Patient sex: M
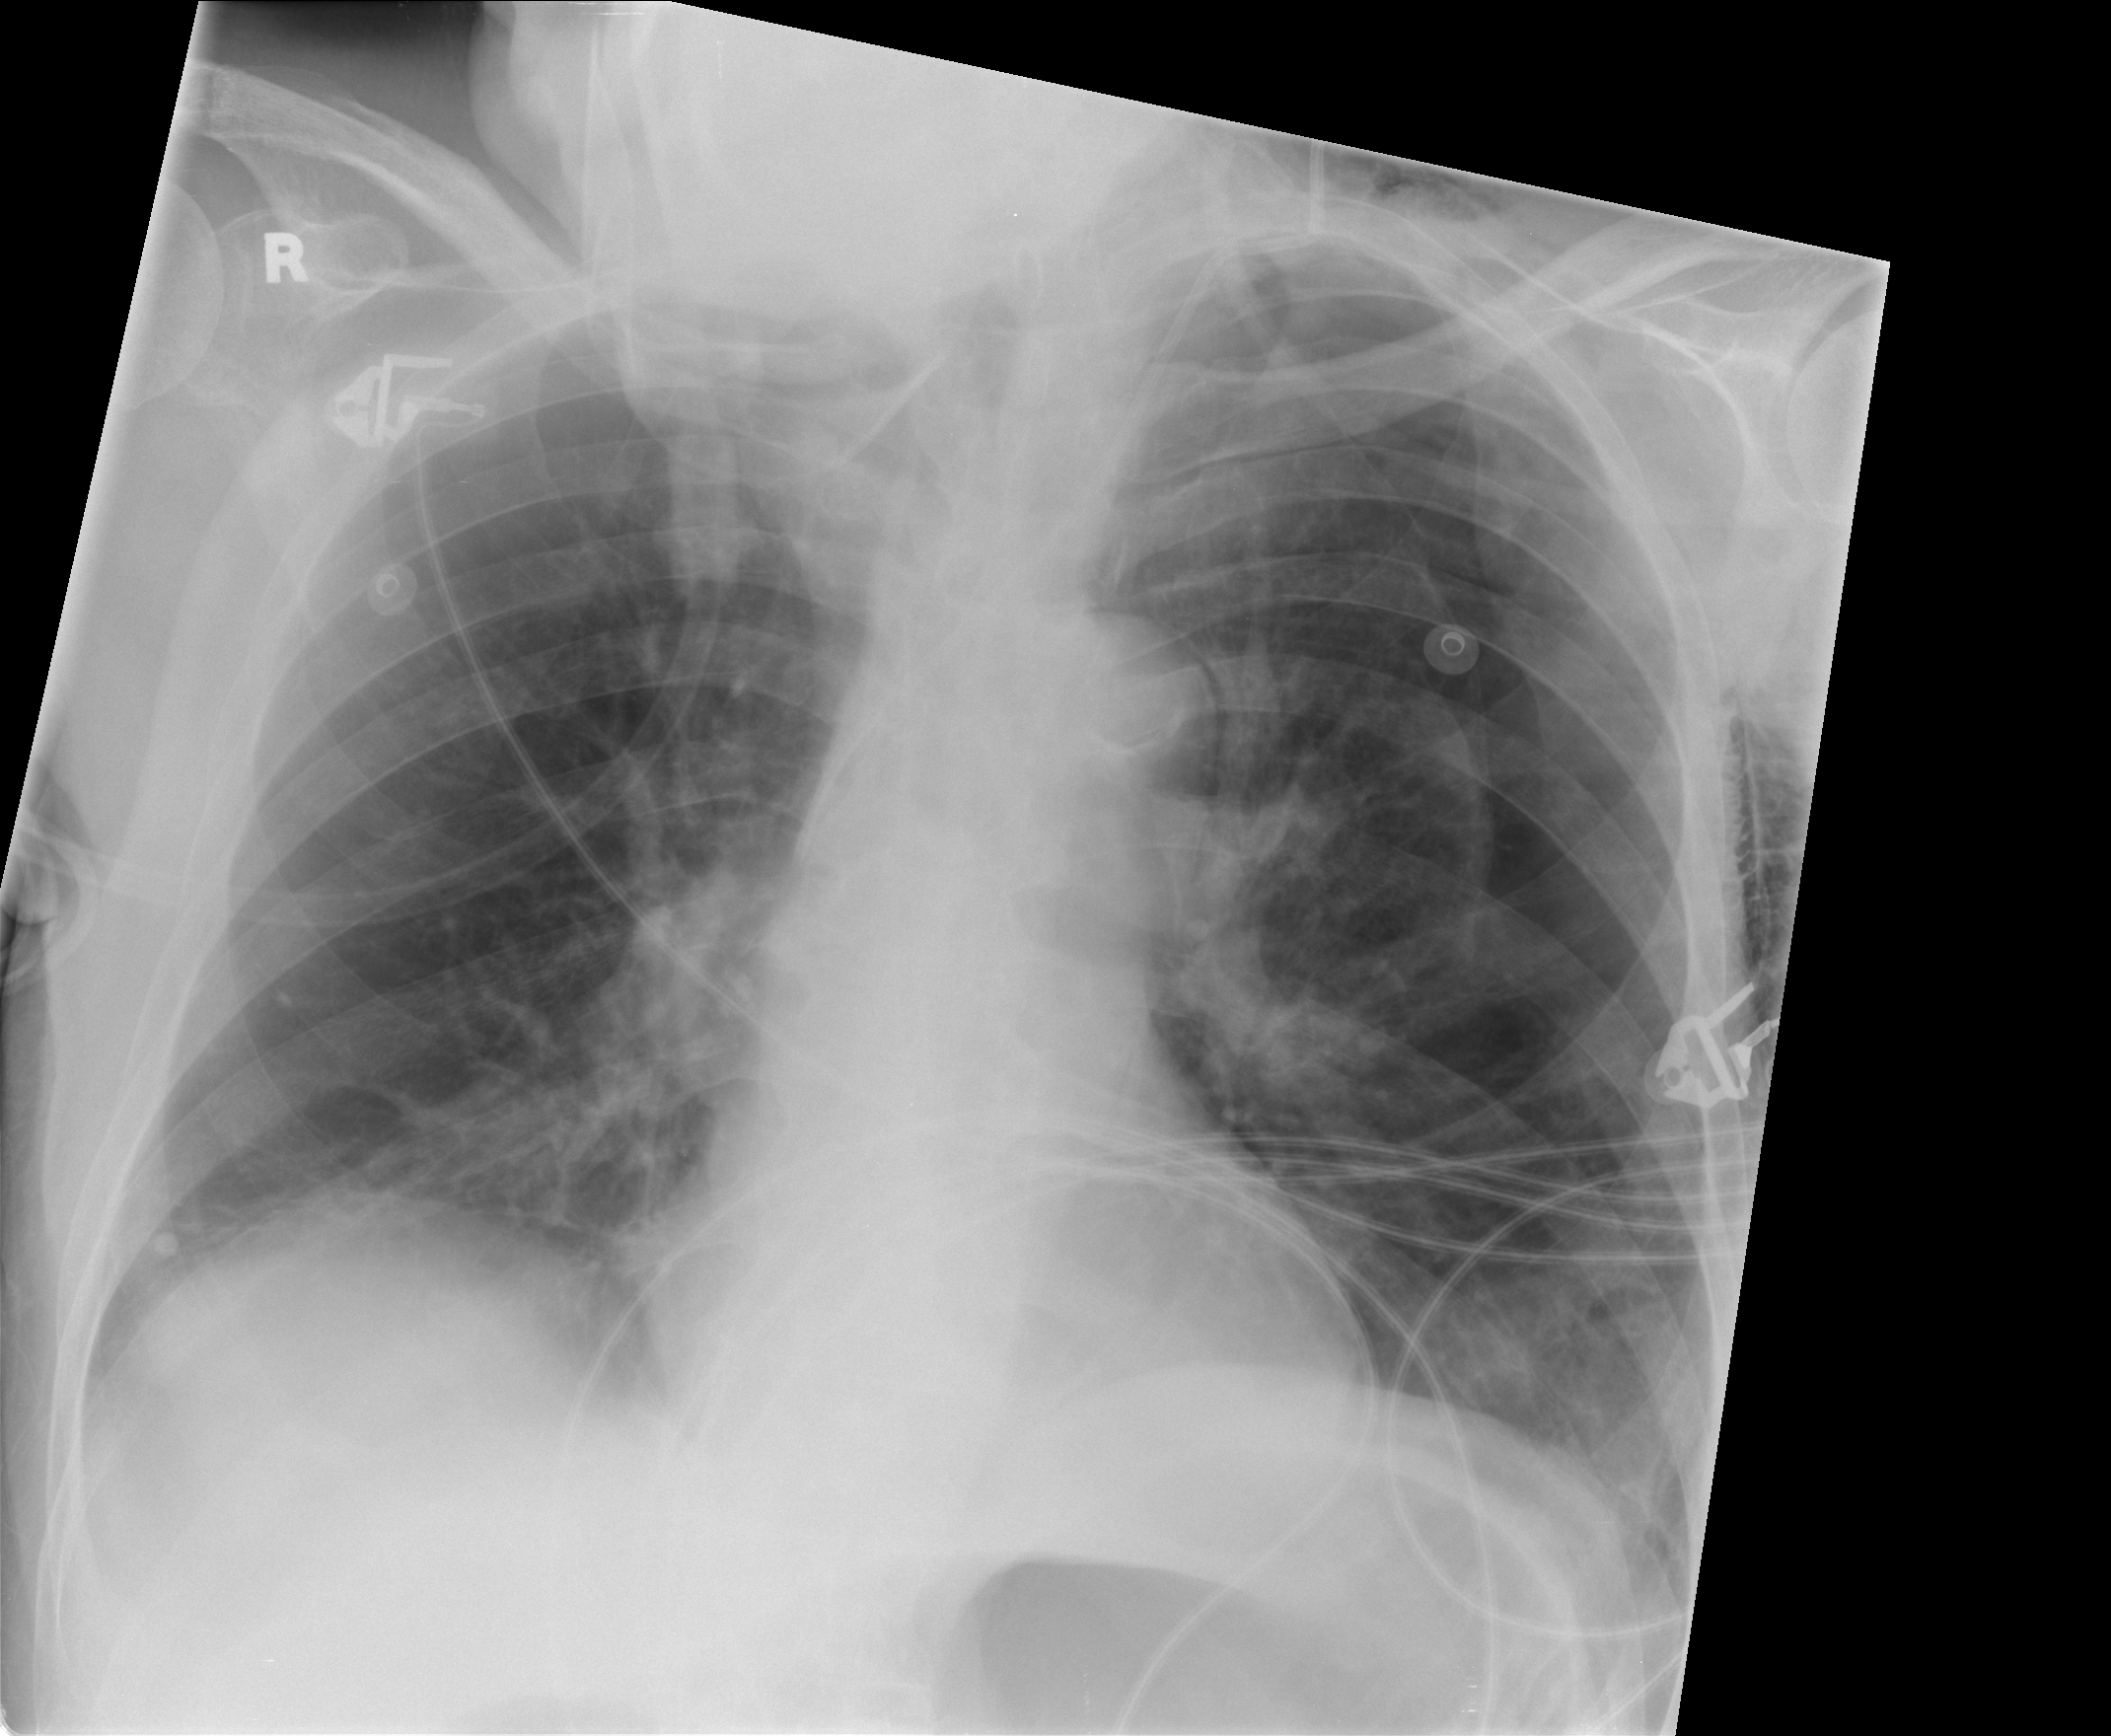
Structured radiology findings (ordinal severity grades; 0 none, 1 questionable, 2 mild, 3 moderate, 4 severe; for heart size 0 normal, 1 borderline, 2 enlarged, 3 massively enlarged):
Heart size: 0
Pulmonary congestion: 0
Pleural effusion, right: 0
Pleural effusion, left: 0
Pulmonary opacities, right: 0
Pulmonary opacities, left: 0
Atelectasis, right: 0
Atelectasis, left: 2